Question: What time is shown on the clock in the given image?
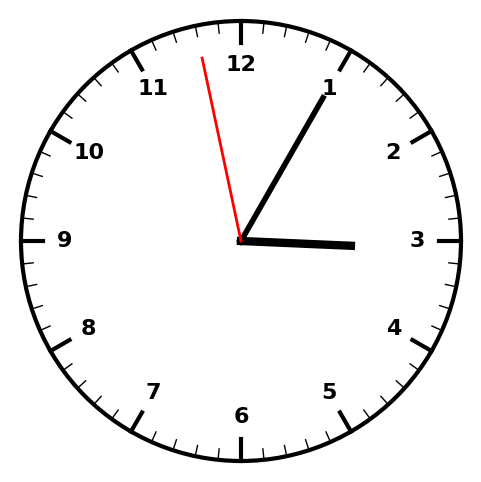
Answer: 03:04:58